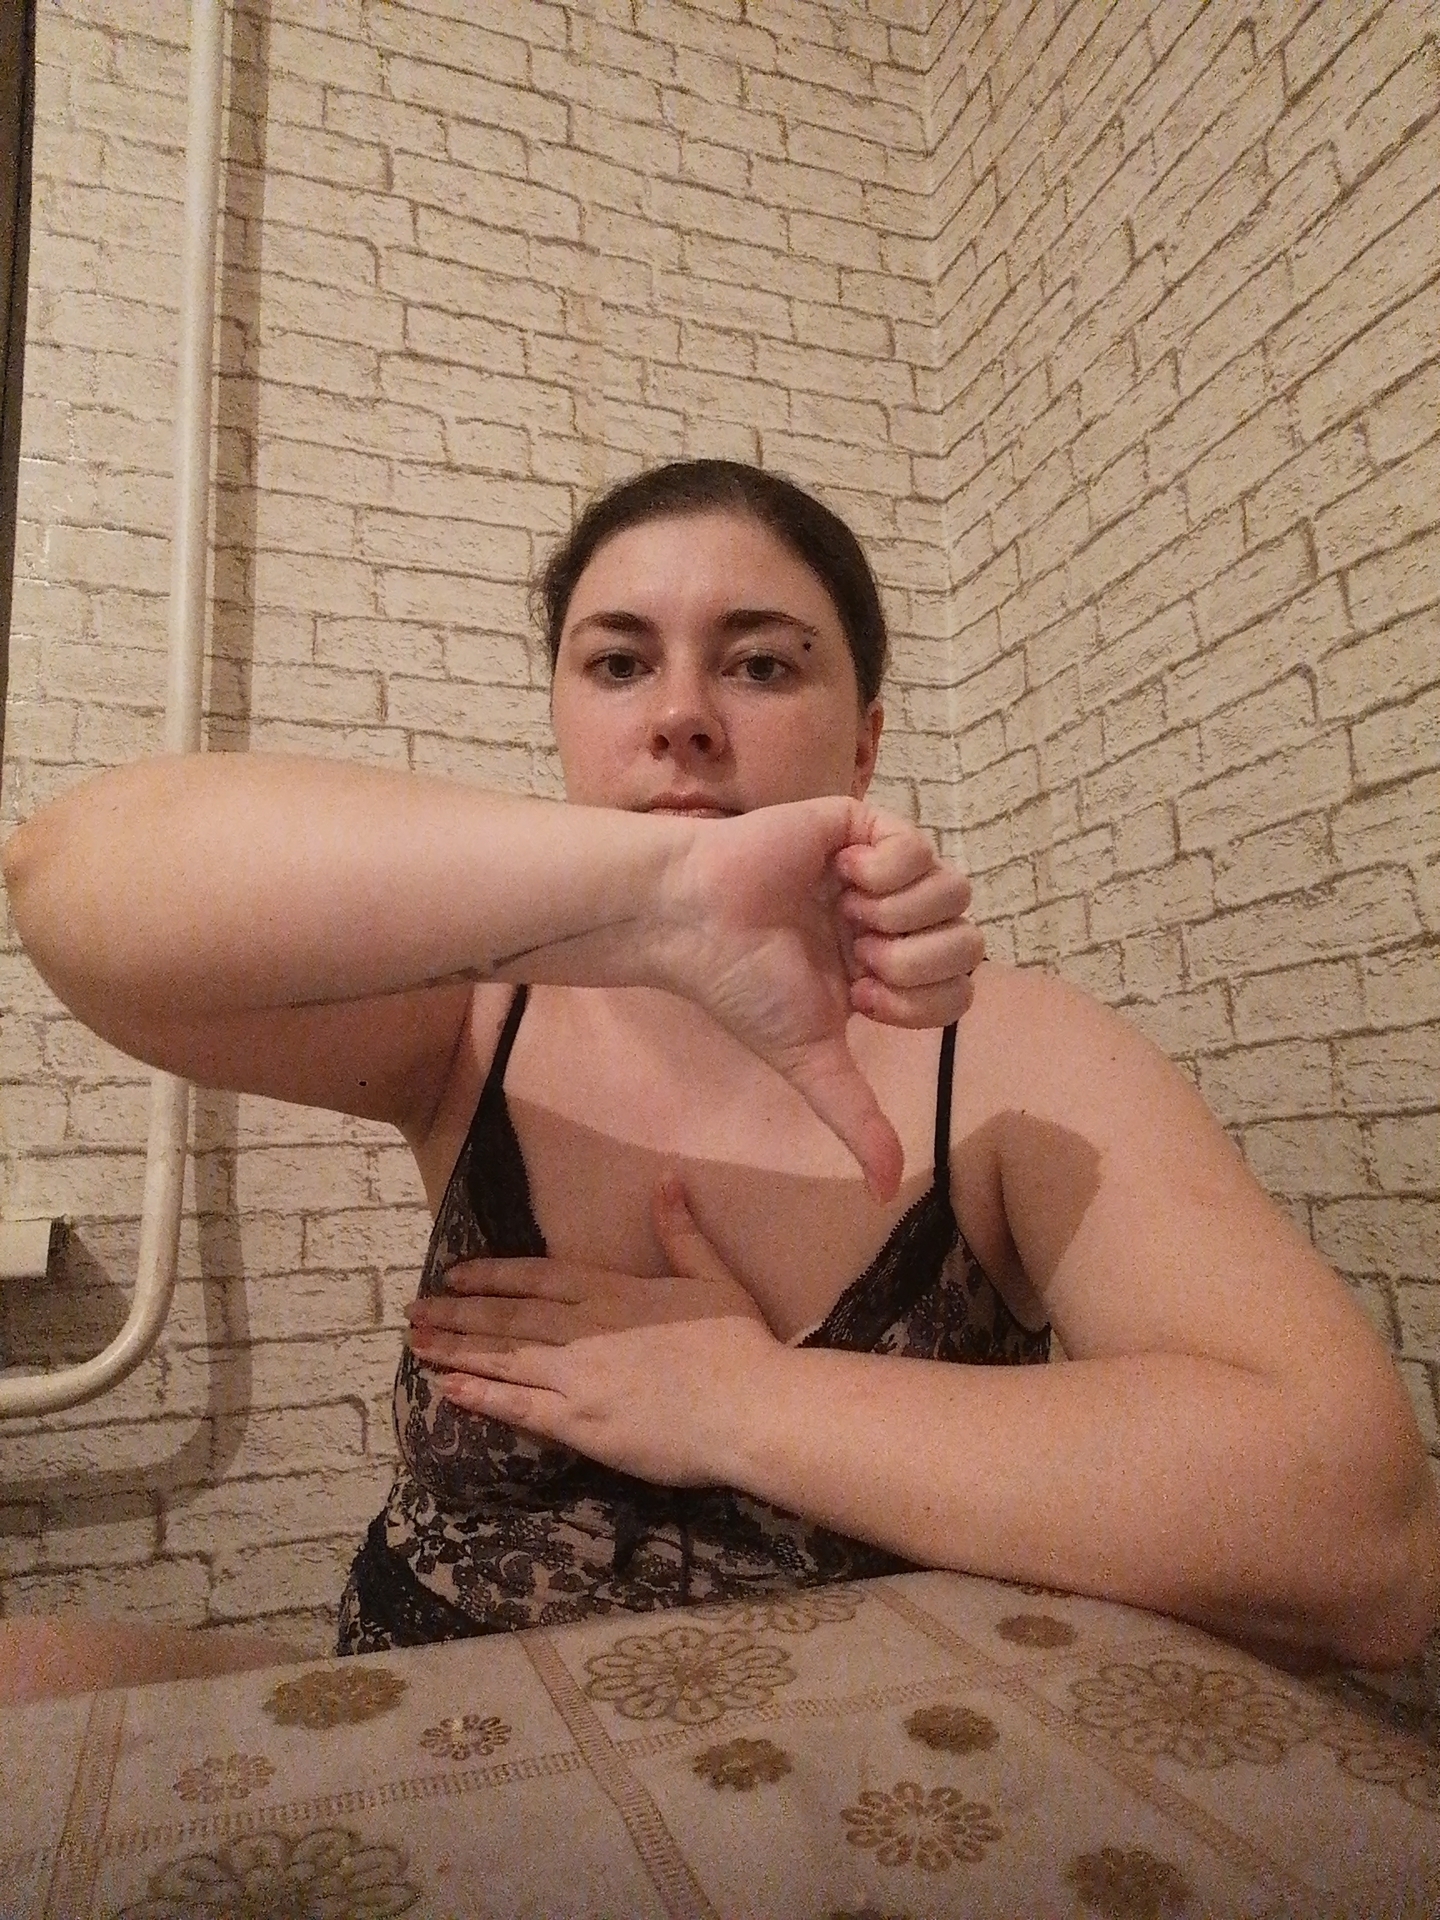
Label: noise